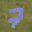
Label: 7